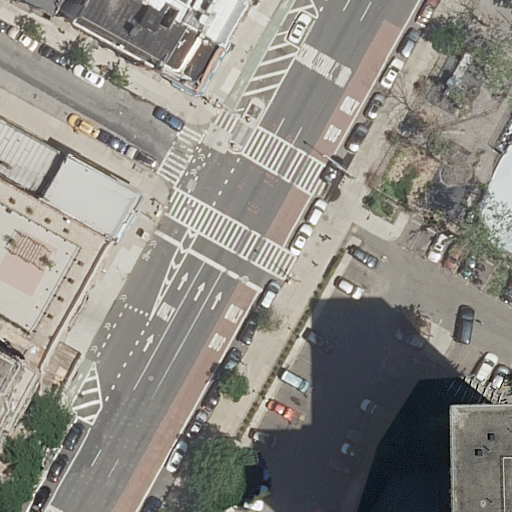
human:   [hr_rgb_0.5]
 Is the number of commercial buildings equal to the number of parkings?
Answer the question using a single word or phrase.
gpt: no

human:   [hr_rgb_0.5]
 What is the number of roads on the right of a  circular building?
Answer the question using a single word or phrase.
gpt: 0

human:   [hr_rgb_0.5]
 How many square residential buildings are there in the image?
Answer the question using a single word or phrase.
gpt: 0

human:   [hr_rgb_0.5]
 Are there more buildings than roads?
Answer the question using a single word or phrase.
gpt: no

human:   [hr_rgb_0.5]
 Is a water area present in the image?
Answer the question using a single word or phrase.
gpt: no

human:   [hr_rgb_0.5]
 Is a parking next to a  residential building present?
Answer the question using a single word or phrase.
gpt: yes

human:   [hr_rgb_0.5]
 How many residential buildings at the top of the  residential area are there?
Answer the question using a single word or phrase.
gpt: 8

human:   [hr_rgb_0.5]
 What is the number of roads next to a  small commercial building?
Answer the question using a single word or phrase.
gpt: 0

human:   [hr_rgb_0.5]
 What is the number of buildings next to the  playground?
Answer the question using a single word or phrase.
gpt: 8

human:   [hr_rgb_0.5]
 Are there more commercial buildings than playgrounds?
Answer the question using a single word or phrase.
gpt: no

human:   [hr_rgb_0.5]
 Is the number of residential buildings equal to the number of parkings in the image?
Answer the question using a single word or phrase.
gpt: no

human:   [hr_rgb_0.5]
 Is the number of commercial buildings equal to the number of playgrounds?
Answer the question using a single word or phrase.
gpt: no

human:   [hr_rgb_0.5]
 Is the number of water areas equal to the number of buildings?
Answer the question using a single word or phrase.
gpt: no

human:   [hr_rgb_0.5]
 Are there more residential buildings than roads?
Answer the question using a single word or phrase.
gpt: no

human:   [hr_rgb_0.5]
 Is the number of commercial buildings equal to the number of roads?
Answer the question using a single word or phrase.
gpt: no

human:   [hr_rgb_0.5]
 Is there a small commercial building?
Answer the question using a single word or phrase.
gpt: no

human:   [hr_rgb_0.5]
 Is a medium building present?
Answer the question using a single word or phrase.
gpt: yes

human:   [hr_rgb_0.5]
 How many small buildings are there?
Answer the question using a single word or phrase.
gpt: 1

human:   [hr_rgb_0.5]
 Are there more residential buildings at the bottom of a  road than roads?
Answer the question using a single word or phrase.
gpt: no

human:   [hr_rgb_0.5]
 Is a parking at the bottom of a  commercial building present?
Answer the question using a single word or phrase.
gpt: no

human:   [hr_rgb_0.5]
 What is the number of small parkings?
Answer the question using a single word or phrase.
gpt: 0

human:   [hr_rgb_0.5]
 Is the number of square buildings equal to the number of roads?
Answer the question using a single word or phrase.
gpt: no

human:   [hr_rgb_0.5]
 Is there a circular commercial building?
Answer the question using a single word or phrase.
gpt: no

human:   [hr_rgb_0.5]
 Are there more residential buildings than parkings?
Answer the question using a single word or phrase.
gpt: yes

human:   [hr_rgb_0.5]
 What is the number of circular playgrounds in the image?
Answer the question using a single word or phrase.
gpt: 0

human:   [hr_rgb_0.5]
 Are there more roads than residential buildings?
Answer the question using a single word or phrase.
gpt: yes

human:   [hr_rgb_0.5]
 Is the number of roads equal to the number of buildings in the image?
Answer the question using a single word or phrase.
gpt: no

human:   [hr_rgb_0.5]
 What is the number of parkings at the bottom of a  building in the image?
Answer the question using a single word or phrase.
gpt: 1

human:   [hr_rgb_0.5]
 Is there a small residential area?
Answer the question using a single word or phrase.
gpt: no

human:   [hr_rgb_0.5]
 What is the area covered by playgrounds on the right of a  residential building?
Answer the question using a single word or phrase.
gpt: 42m2

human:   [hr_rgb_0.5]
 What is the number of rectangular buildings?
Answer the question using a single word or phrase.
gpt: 3

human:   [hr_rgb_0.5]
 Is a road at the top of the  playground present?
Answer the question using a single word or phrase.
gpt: no

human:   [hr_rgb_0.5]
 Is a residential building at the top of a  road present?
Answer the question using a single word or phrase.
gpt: yes

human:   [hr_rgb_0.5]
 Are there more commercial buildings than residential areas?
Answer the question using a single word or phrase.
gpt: no

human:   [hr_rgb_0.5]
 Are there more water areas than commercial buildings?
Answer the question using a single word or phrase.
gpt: no

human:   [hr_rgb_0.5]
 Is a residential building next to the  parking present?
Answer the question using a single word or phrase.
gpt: yes